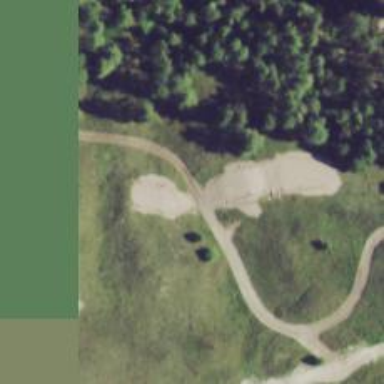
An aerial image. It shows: Footway that doubles as golf path.